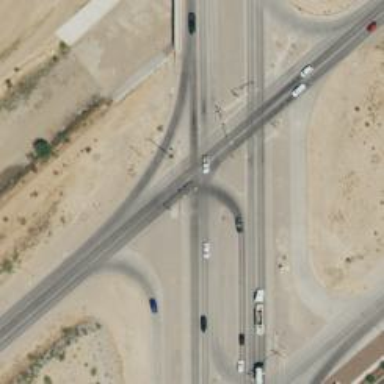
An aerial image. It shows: Frontage road connected to trunk link highway.